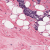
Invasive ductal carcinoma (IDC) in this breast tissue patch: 0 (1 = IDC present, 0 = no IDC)